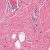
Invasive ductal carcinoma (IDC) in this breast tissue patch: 0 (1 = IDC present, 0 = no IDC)